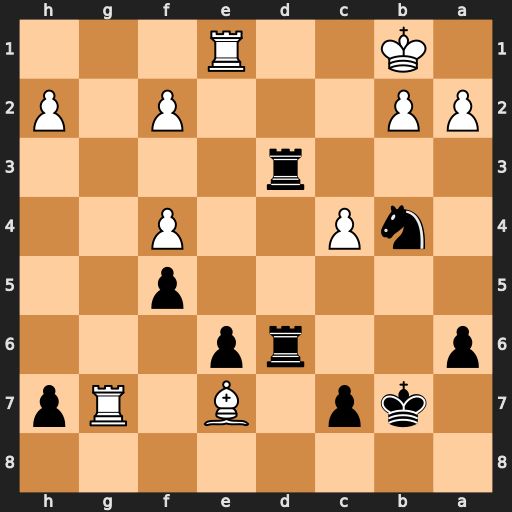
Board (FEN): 8/1kp1B1Rp/p2rp3/5p2/1nP2P2/3r4/PP3P1P/1K2R3
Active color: b
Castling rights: -
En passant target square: -
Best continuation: Rd1+ Rxd1 Rxd1#